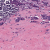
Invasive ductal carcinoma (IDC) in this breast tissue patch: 1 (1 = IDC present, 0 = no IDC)